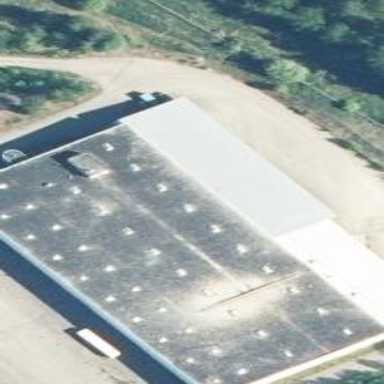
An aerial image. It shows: Warehouse building.